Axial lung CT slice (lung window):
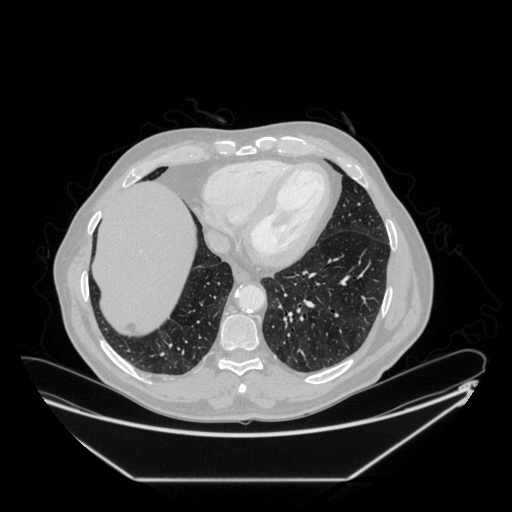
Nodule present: no